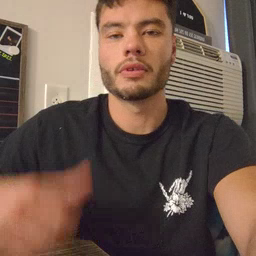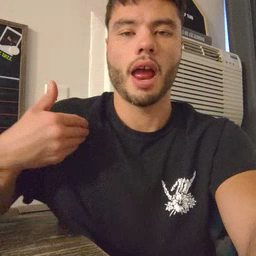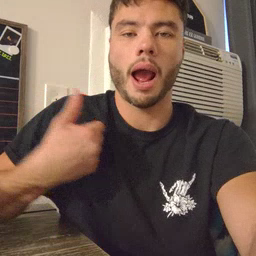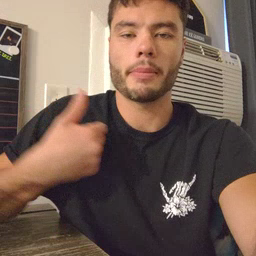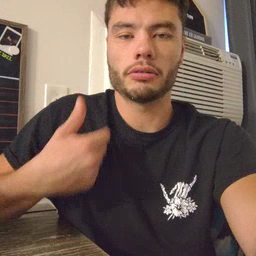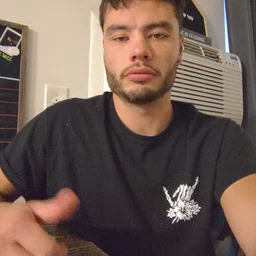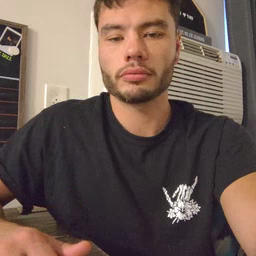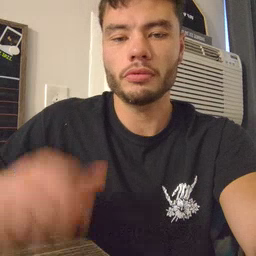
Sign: animal